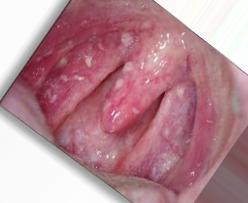
Condition: Mouth Ulcer